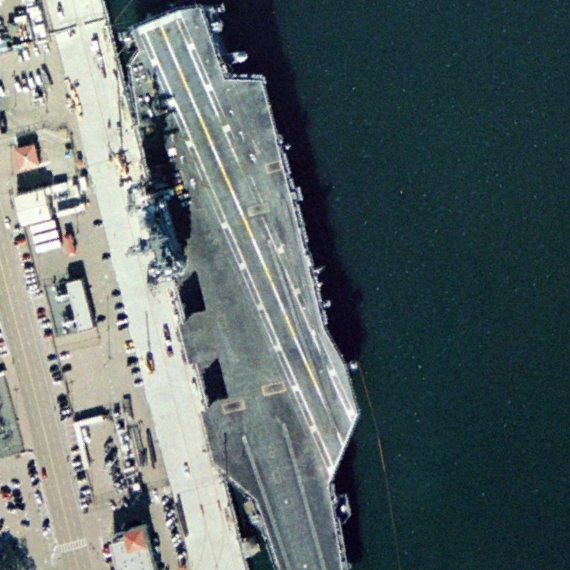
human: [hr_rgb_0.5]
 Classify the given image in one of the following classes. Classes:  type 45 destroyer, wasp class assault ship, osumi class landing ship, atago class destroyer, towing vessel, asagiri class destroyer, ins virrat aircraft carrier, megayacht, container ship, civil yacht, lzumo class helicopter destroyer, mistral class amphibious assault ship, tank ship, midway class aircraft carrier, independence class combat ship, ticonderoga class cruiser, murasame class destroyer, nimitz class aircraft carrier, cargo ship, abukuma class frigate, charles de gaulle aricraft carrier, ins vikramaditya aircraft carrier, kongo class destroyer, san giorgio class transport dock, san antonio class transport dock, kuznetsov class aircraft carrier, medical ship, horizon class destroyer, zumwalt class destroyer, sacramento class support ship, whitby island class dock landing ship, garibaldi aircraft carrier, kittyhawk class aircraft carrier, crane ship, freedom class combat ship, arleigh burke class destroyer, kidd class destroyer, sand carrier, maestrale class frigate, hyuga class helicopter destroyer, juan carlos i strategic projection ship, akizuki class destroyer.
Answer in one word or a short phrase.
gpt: Nimitz class aircraft carrier